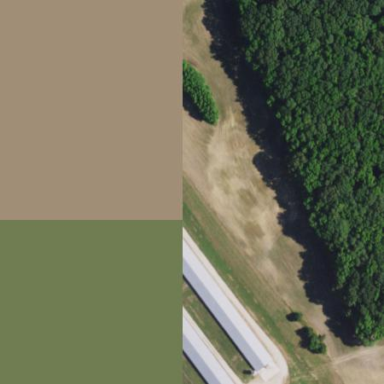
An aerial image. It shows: Farm auxiliary building.